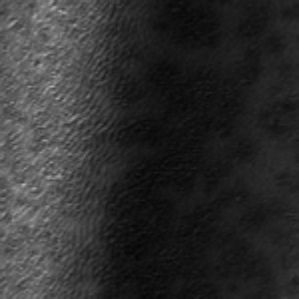
Label: frost